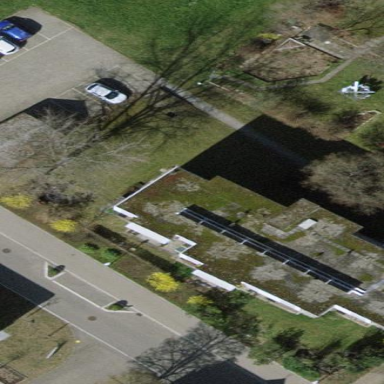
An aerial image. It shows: Building with apartments and flat roof.